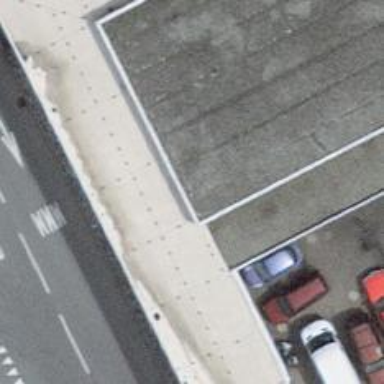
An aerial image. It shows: Car wash facility located inside building.